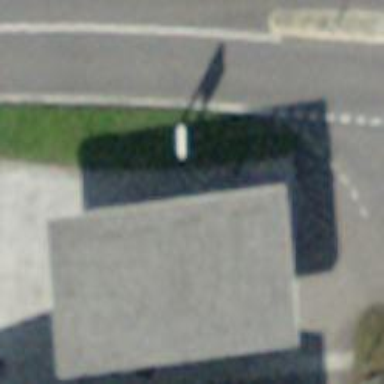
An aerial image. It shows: Fuel station.